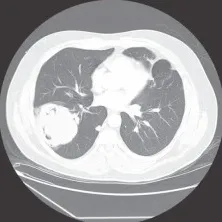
Chest CT scan of the patient treated with carboplatin and paclitaxel: the CT scan showed bilateral intrapulmonary metastases during initial workup with a 7.6 cm x 7.3 cm dominant mass in right lower lobe and a 7.4 cm x 8.2 cm dominant mass in left lower lobe.
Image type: radiology (ct)